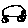
Label: car